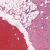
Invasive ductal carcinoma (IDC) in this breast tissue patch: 1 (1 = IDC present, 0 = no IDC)